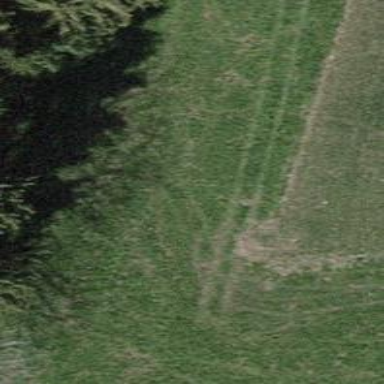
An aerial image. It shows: Grass track with grade3 tracktype.